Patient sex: F
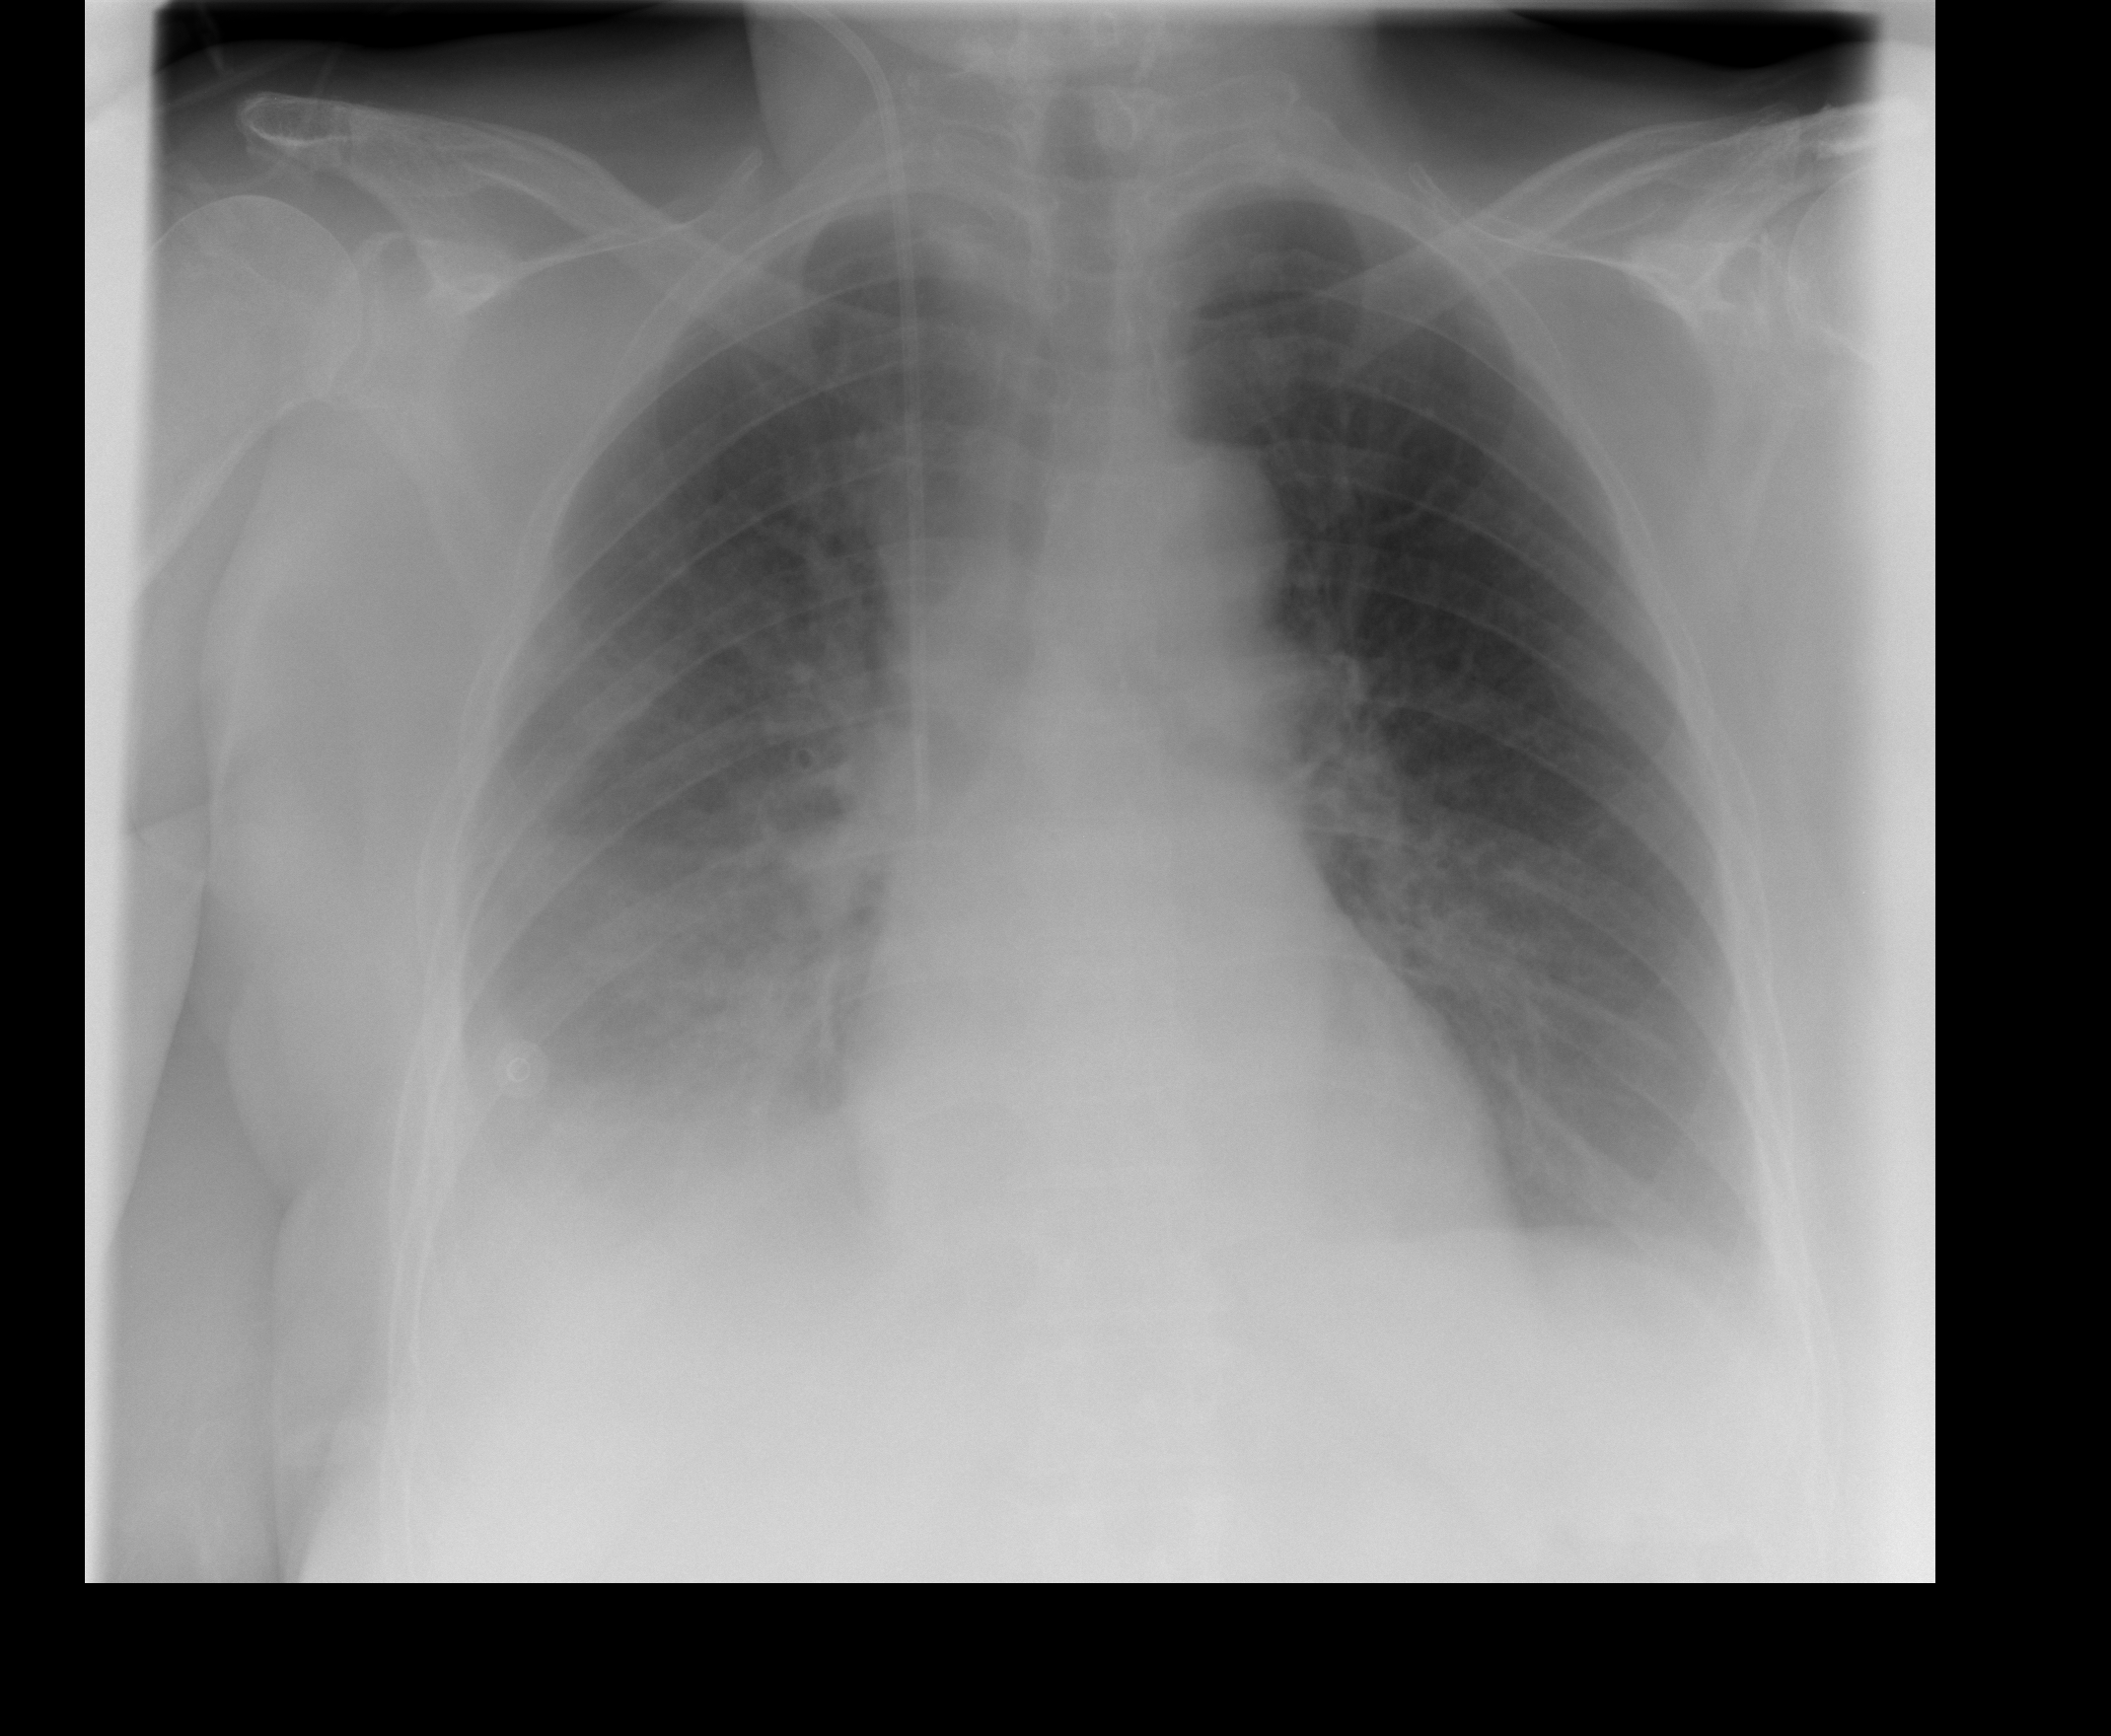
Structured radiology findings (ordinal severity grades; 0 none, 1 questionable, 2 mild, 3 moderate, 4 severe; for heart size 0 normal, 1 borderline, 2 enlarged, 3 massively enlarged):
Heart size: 0
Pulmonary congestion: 2
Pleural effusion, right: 3
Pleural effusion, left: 2
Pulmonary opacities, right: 2
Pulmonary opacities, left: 0
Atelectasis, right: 2
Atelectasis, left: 2